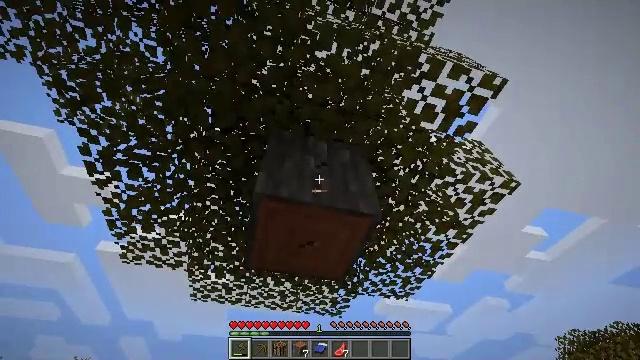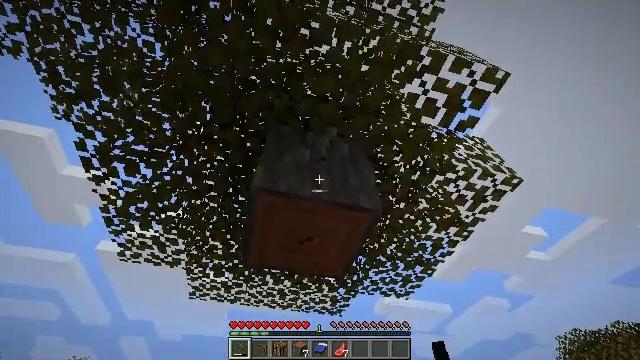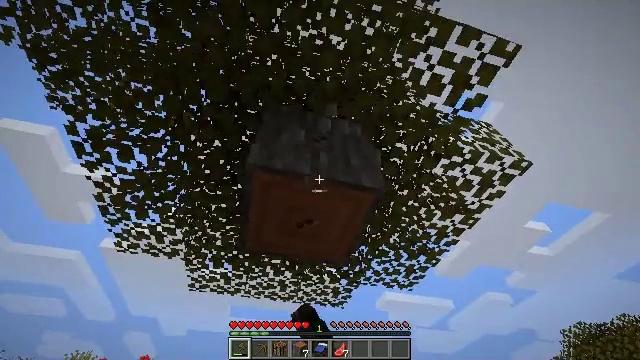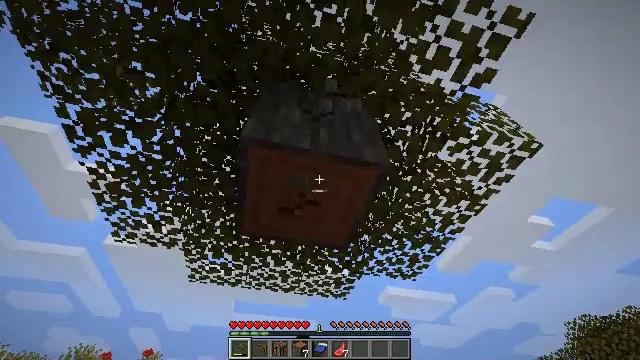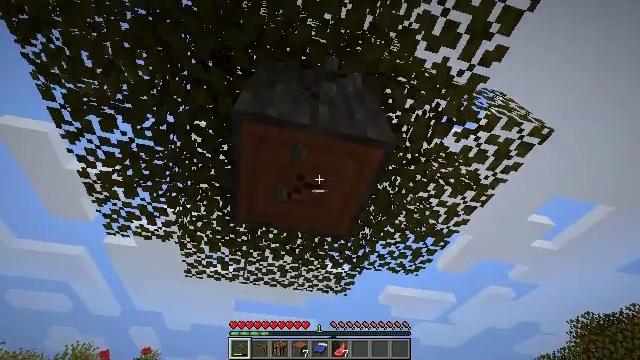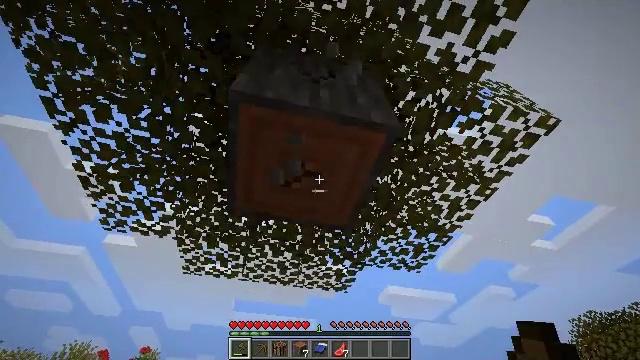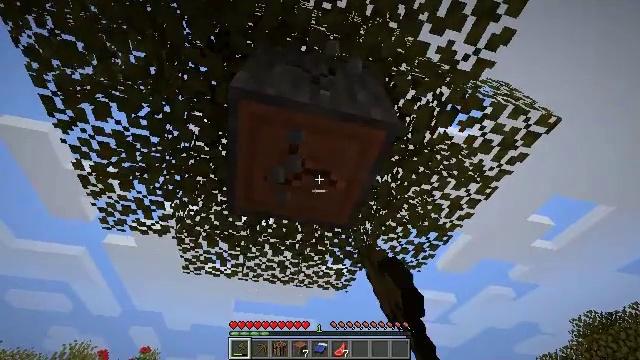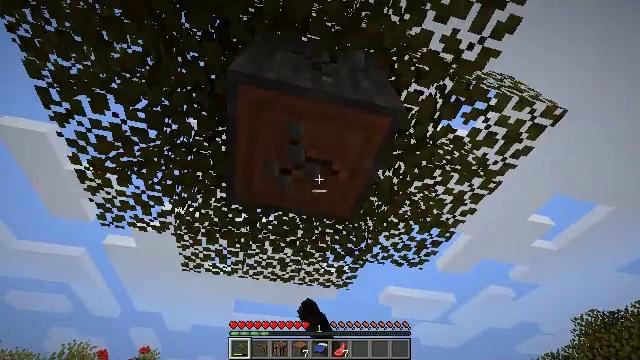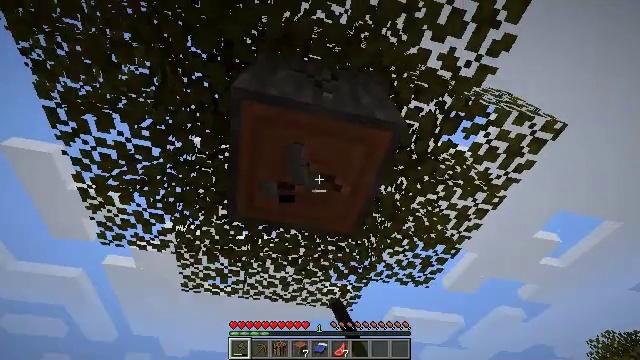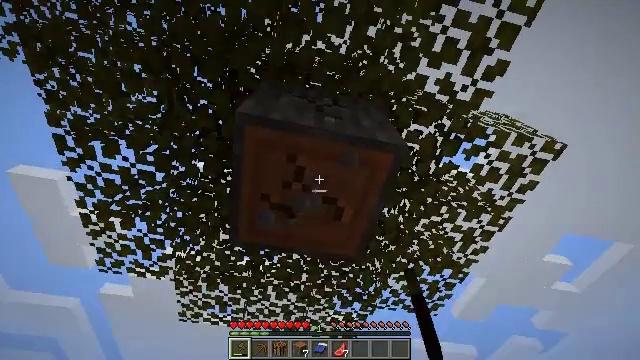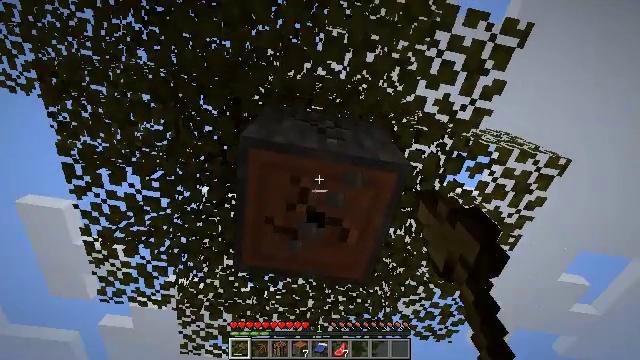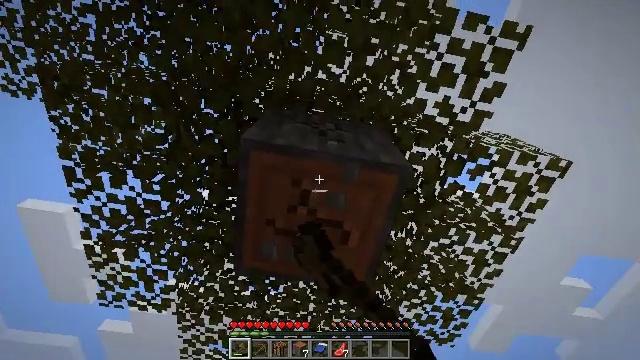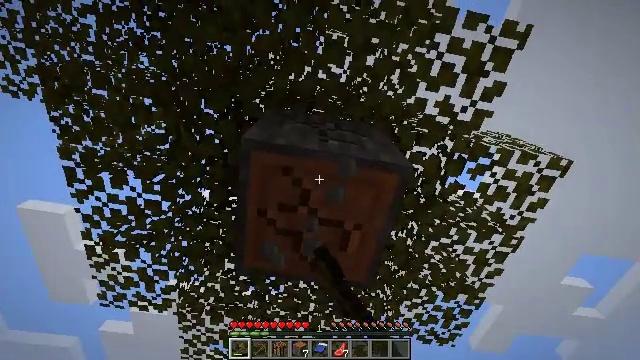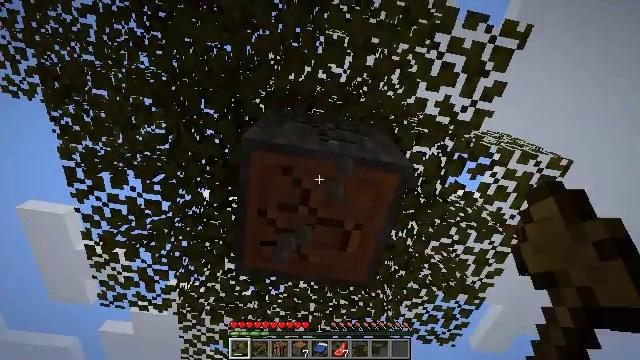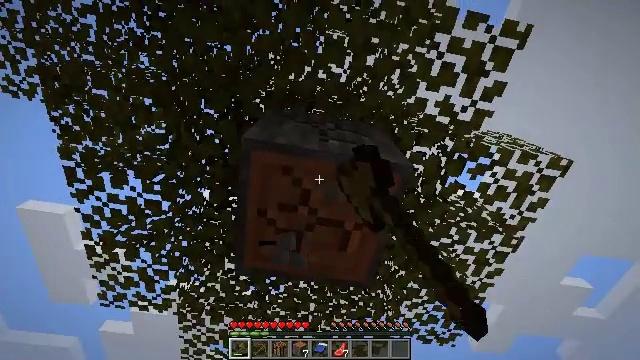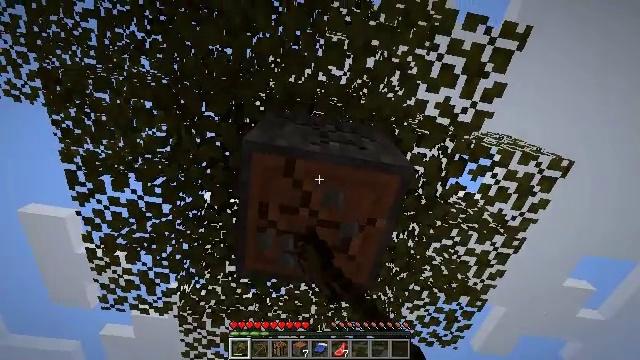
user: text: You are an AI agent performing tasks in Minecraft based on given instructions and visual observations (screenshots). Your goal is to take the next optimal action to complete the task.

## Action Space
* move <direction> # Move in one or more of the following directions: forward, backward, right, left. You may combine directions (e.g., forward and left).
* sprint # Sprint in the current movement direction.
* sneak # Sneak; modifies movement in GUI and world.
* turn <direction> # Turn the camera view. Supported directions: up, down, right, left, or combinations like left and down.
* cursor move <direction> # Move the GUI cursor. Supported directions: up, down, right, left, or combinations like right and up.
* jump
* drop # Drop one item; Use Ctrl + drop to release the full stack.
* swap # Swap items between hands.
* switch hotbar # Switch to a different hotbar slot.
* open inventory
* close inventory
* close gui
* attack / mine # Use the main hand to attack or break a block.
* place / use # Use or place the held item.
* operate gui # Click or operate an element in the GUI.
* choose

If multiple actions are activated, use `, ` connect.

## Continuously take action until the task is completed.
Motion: motion action
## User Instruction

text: Mine acacia log from the tree's trunk.
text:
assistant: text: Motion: move forward, attack / mine
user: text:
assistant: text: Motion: move forward, attack / mine
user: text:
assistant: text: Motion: move forward, attack / mine
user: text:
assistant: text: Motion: move forward, attack / mine
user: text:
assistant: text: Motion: attack / mine
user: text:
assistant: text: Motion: attack / mine
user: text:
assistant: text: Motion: attack / mine
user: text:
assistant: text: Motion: turn up, attack / mine
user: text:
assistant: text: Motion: turn up, attack / mine
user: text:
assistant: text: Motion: turn left and up, attack / mine
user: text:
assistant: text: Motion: attack / mine
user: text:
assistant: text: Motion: attack / mine
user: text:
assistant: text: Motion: attack / mine
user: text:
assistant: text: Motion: attack / mine
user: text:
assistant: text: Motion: attack / mine
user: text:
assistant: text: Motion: turn left and up, attack / mine
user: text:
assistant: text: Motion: turn left and up, attack / mine
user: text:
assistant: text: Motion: turn left and up, attack / mine
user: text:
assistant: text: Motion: turn up, attack / mine
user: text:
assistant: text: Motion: attack / mine
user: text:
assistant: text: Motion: move forward, attack / mine
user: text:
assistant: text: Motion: move forward, attack / mine
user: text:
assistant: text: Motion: move forward, attack / mine
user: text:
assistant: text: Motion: attack / mine
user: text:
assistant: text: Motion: attack / mine
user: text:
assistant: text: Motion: attack / mine
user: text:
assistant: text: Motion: attack / mine
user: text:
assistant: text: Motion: attack / mine
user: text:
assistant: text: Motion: attack / mine
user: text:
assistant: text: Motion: attack / mine